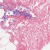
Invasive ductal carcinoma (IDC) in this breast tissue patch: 0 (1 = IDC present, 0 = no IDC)